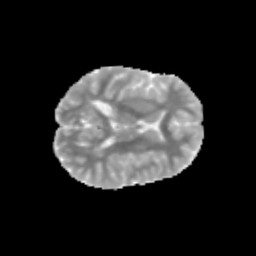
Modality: MD
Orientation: axial
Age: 14
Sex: female
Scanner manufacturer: siemens
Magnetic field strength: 3 T
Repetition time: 3.8 s
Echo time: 0.07 s